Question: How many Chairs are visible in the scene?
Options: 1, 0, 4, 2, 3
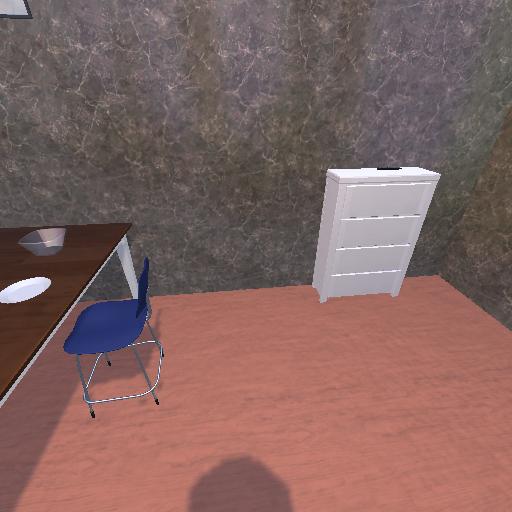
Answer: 1